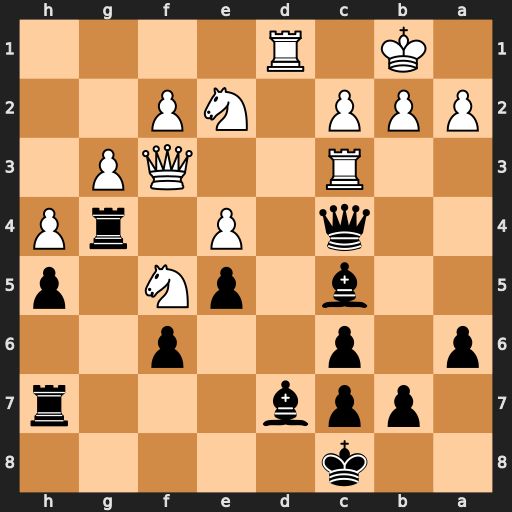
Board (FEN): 2k5/1ppb3r/p1p2p2/2b1pN1p/2q1P1rP/2R2QP1/PPP1NP2/1K1R4
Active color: b
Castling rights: -
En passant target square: -
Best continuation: Qxe4 Qxe4 Rxe4